Question: In my project I have to implement multi language option. For this I wrote the following code.
'''
Locale locale = new Locale(Language);
Locale.setDefault(locale);
Configuration config = new Configuration();
config.locale = locale;
getBaseContext().getResources().updateConfiguration(config,
getBaseContext().getResources().getDisplayMetrics());
'''
Image for reference:

Here I want to update button text in selected language. For this I try the following way.
In my activity.
My fragment code is:
'''
public class LanguageFragment extends ListFragment {
String[] language_id = new String[] { "", "tn", "ja" };
ListView lv;
SharedPreferences settings;
SharedPreferences.Editor editor;
onLanguageSelectedListener mListener;
int pos;
public interface onLanguageSelectedListener {
void setonLanguage();
}
@Override
public void onActivityCreated(Bundle savedInstanceState) {
// TODO Auto-generated method stub
super.onActivityCreated(savedInstanceState);
lv = getListView();
System.out.println("getlistview");
String english = getActivity().getString(R.string.english) + "";
String tamil = getActivity().getText(R.string.tamil) + "";
String japanse = getActivity().getText(R.string.japanese) + "";
String[] language_list = new String[] { english, tamil, japanse };
settings = getActivity().getSharedPreferences("LANGUAGE_TYPE", 0);
ListAdapter adapter = new ArrayAdapter<String>(getActivity(),
android.R.layout.simple_list_item_1, language_list) {
@Override
public View getView(int position, View convertView, ViewGroup parent) {
View v = convertView;
if (convertView == null) {
LayoutInflater li = (LayoutInflater) getActivity()
.getSystemService(Context.LAYOUT_INFLATER_SERVICE);
v = li.inflate(android.R.layout.simple_list_item_1, null);
}
if (lv.isItemChecked(position)) {
// v.setActivated(true);
editor = settings.edit();
editor.putString("Position", lv.getCheckedItemPosition() + "");
editor.putString("Language",
language_id[lv.getCheckedItemPosition()].toString());
editor.commit();
mListener = (onLanguageSelectedListener) getActivity();
mListener.setonLanguage();
v.setBackgroundResource(R.drawable.blue_top1);
} else {
v.setBackgroundResource(0);
}
return super.getView(position, v, parent);
}
};
String s = settings.getString("Position", 0 + "");
pos = Integer.parseInt(s);
setListAdapter(adapter);
lv.setChoiceMode(ListView.CHOICE_MODE_SINGLE);
lv.setItemChecked(pos, true);
lv.setSelector(R.drawable.blue_top1);
}
}
'''
And my activity is:
'''
public class SettingsActivity extends Activity implements
OnItemSelectedListener, onLanguageSelectedListener {
@Override
protected void onCreate(Bundle savedInstanceState) {
super.onCreate(savedInstanceState);
SharedPreferences settings = getSharedPreferences("LANGUAGE_TYPE", 0);
String Language = settings.getString("Language", "");
Locale locale = new Locale(Language);
Locale.setDefault(locale);
Configuration config = new Configuration();
config.locale = locale;
getBaseContext().getResources().updateConfiguration(config,
getBaseContext().getResources().getDisplayMetrics());
setContentView(R.layout.settings_activity);
}
public void onSettingsItemSelected(String link) {
FragmentManager manager = getFragmentManager();
FragmentTransaction transaction = manager.beginTransaction();
Fragment language;
if ("language".equals(link)) {
language = new LanguageFragment();
transaction.replace(R.id.detailFragment, language);
transaction.commit();
}
}
public void setonLanguage() {
SharedPreferences settings = getSharedPreferences("LANGUAGE_TYPE", 0);
String Language = settings.getString("Language", "");
Locale locale = new Locale(Language);
Locale.setDefault(locale);
Configuration config = new Configuration();
config.locale = locale;
getBaseContext().getResources().updateConfiguration(config,
getBaseContext().getResources().getDisplayMetrics());
name = getText(R.string.hi) + " " + name;
// Intent intent = getIntent();
// overridePendingTransition(0, 0);
// intent.addFlags(Intent.FLAG_ACTIVITY_NO_ANIMATION);
// finish();
//
// overridePendingTransition(0, 0);
// startActivity(intent);
System.out.println("inside listener : " + Language);
}
}
'''
But this works on after restart the activity only. I want to update on click of the list view. I know it is possible. But I don't know how to achieve it.
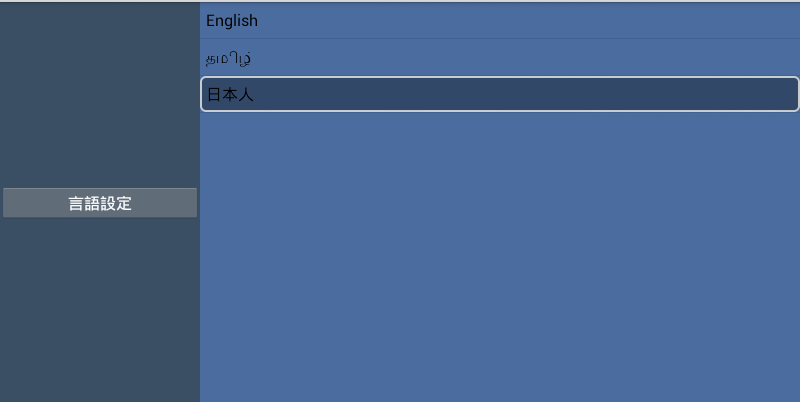
Answer: There are two ways you could solve this problem:
You can override the onItemClick in the list fragment and in that method, update the text of the the button via code.
Update your listener:
'''
public interface onLanguageSelectedListener {
void setonLanguage();
void onLanguageItemSelected(String language);
}
'''
Invoke the callback on item click:
'''
@Override
public void onListItemClick(ListView l, View v, int position, long id) {
mListener = (onLanguageSelectedListener) getActivity();
mListener.onLanguageItemSelected(language_id[position].toString());
}
'''
Then inside the activity implement the 'onLanguageSelected()' and update the button text.
This way has its limitations because if there are more views (other than the button) which you want to update, then you would have to update each of them one by one.
The more generic solution to this problem is to reload the content view after the configuration changes. THis method is described here: <URL>
However, since you want to update the text every time a different item is selected, method 2 might not be so suitable.